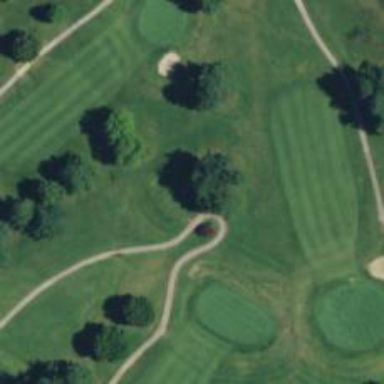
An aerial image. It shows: Grassy area designated as golf tee.